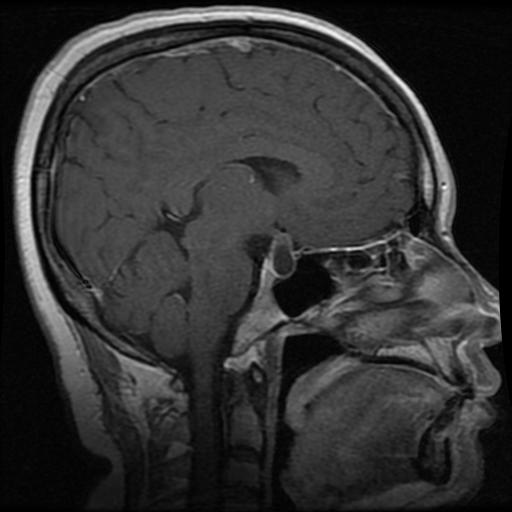
Label: pituitary